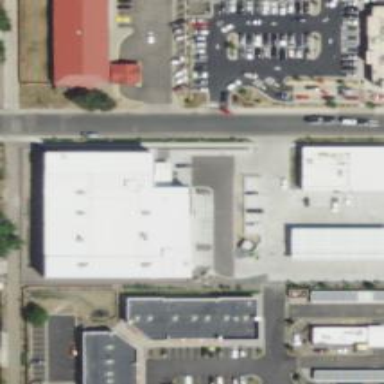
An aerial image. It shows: Building used for storage rental.